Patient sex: F
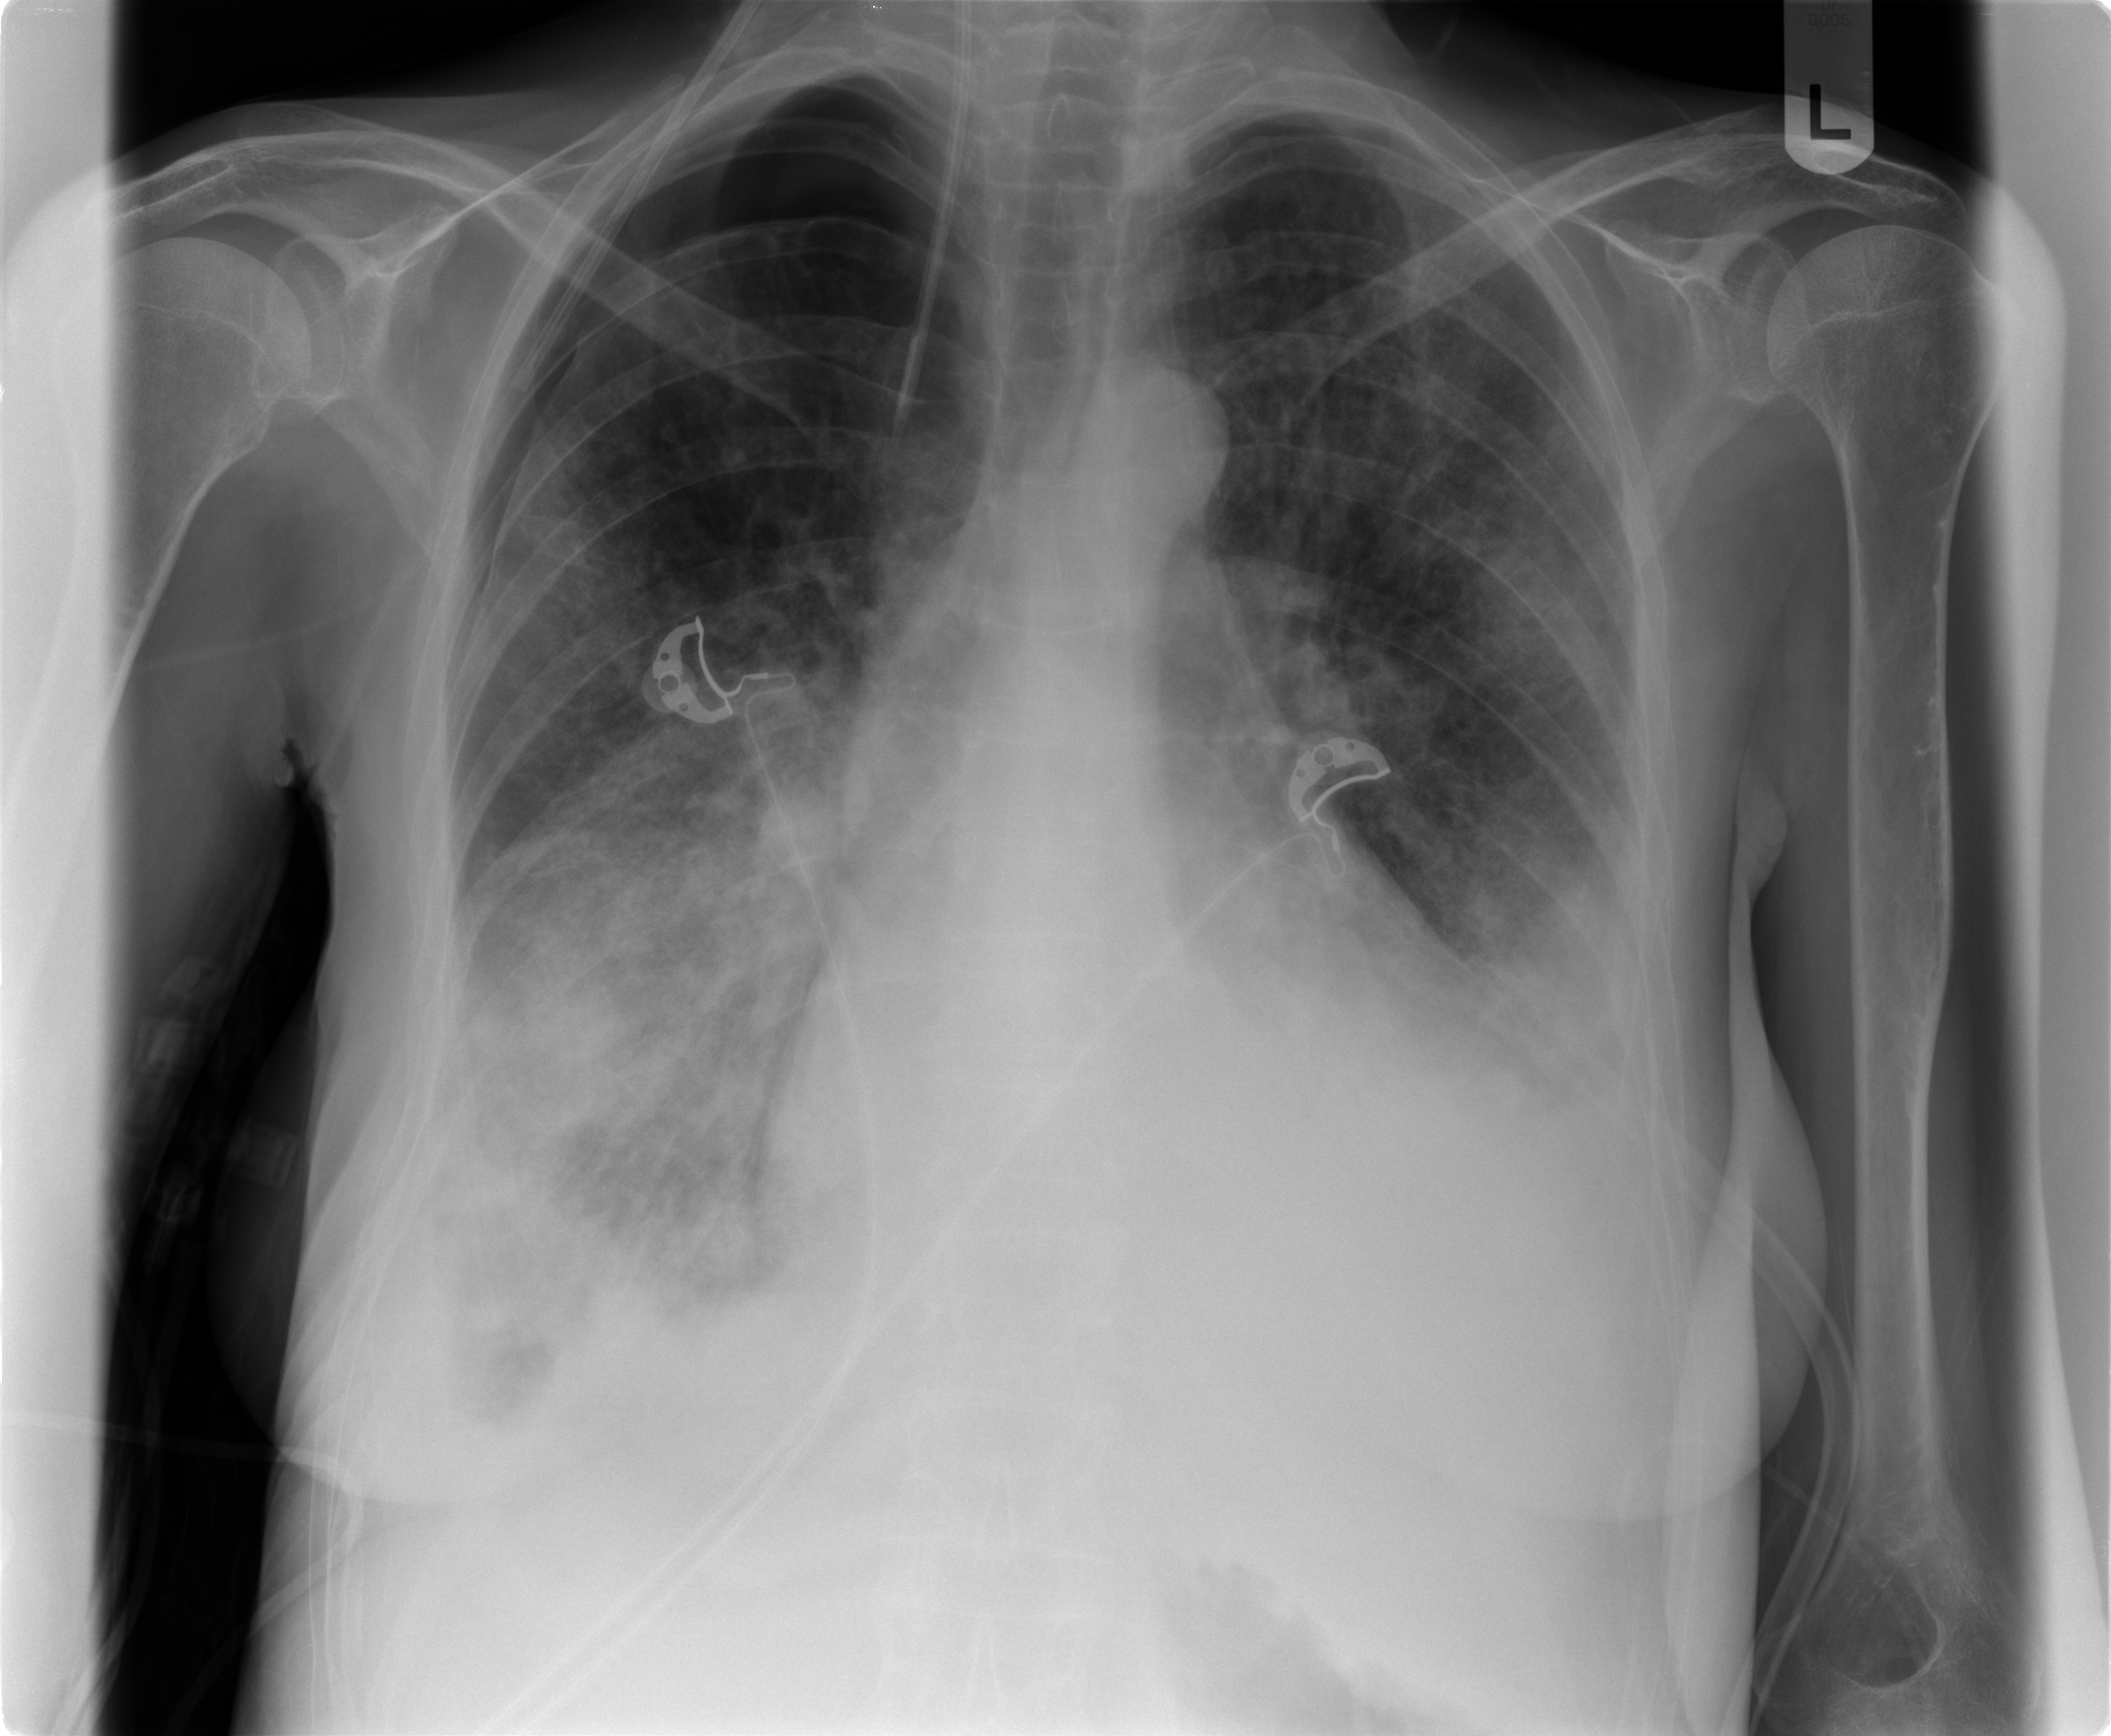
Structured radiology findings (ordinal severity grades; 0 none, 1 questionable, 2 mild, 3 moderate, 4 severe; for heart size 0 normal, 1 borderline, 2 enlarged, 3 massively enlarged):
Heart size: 2
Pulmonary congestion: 2
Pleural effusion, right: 2
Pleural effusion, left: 2
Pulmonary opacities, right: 3
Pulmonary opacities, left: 2
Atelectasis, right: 3
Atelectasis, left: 2